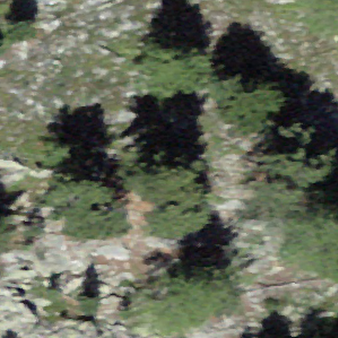
Label: other